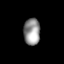
Tissue: lung
Cell type: Endothelial cells
Senescence score: 0.2172
Nuclear area (px): 432
Mean DAPI intensity: 147.674